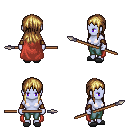
a pixel art fantasy rpg character, female body template, dark elf, purple skin, maroon cape, teal pants, blonde unkempt hairstyle, cloth bracers, gray slippers, spear, four views (front, back, left, right), 2x2 character sprite sheet, small pixel art, hard edges, no anti-aliasing